Question:
A Picture is worth thousand word. In the above picture we can add FK constraint 1-1, like I can reference UserId to another tables column but If the situation is like this ,
'''
ALTER TABLE 'userfrnd_source'
ADD CONSTRAINT 'userfrnd_source_ibfk_2' FOREIGN KEY ('userId','friendId')
REFERENCES 'user' ('userId','friendId')
ON DELETE CASCADE ON UPDATE CASCADE
'''
How can I do this through PHPMyadmin, I know Using 'SQL' we can do but with this tab is it possible?
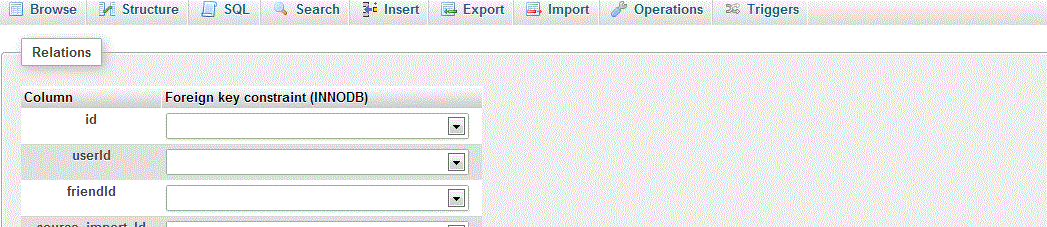
Answer: As documented in the <URL>:
>
### 3.6 What is currently not supported in phpMyAdmin about InnoDB?
In Relation view, having more than one index column in the foreign key.